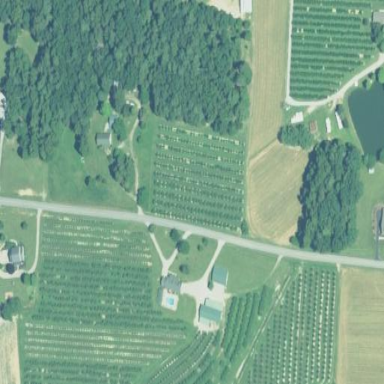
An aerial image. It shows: Orchard.